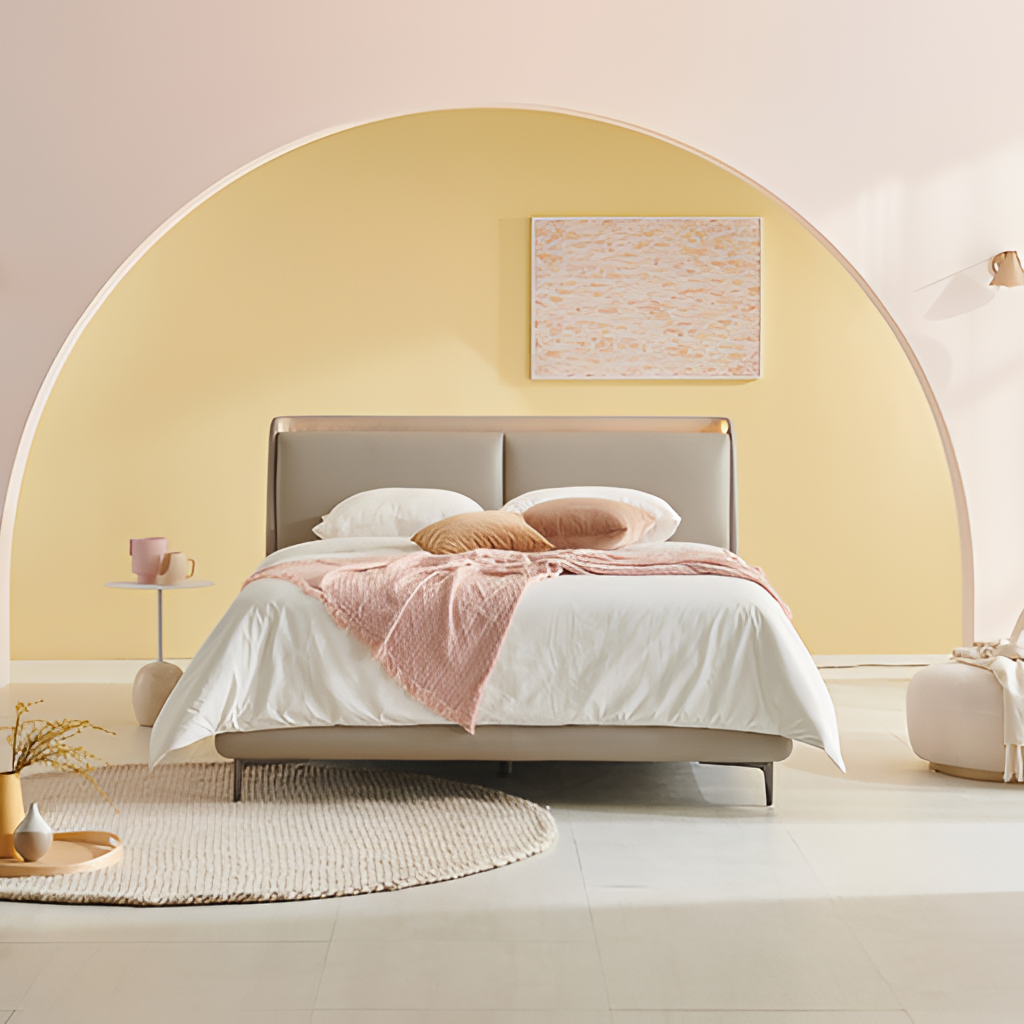
gray leather bed, bedroom, contemporary, paint wallpaper, with horizontal two tone pattern, gray tile flooring, with large square pattern